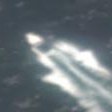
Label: civil